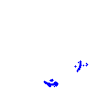
Particle: pion